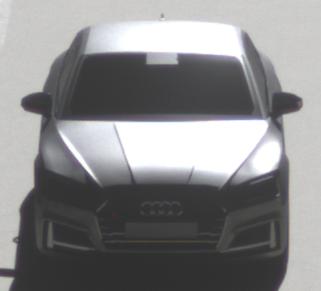
Make: Audi
Model: S5 Sportback
Detailed model: 8T Facelift
Model produced from: 2011
Model produced until: 2016
Doors: 5
Color: gray
Road condition: dry road
Daytime: morning or afternoon
Contrast: high contrast